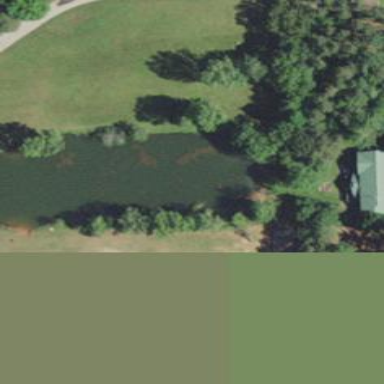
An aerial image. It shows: Pond with natural water.